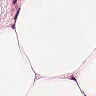
Metastatic tissue present: no